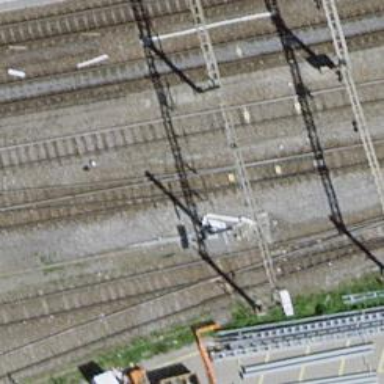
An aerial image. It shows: Railway siding with one electrified track and contact line for powering the train.